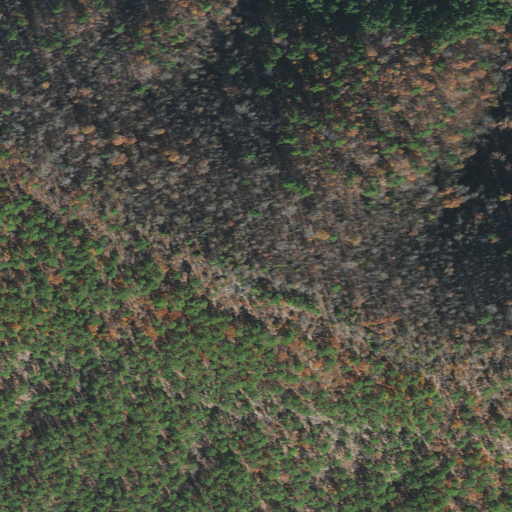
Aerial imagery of mountain in Arkansas named High Peak containing deciduous forest, evergreen forest, mixed forest, and open development